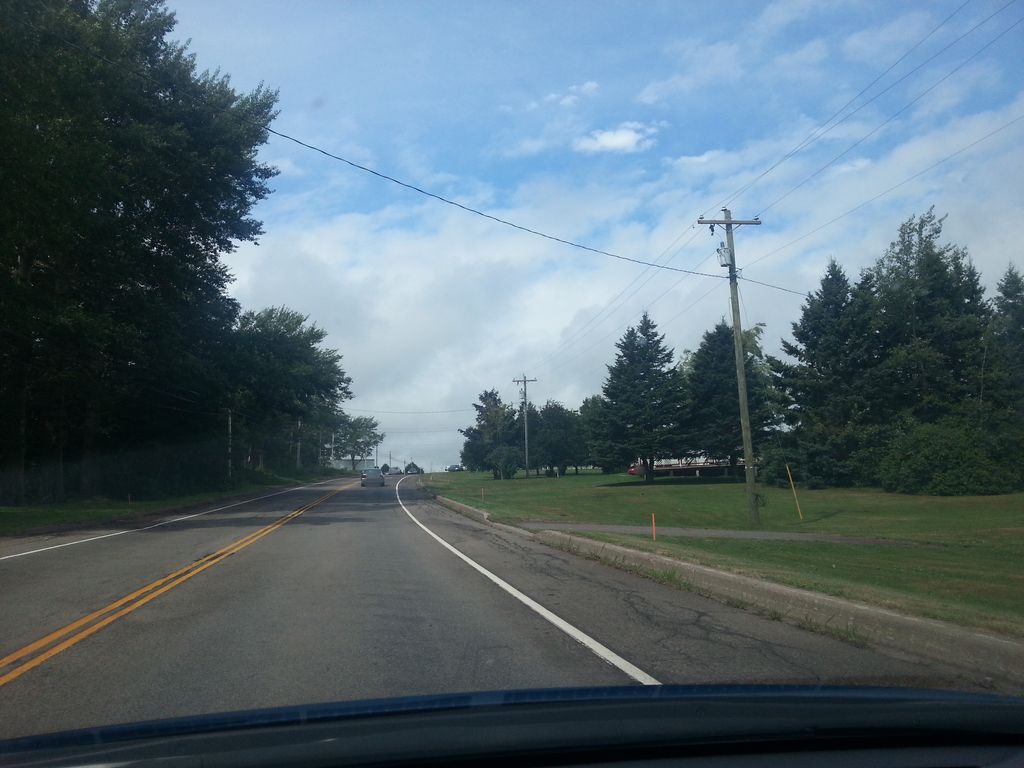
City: charlottetown